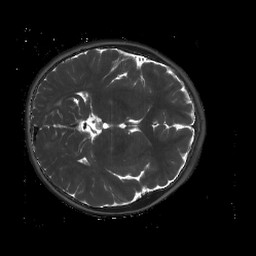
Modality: T2map
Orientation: axial
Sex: male
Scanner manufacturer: siemens
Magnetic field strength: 3 T
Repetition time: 4 s